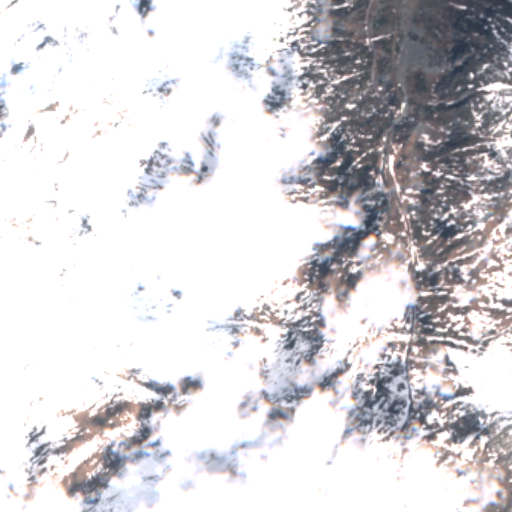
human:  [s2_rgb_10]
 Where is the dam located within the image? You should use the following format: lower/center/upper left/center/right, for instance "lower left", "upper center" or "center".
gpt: The dam is located in the lower center of the image.
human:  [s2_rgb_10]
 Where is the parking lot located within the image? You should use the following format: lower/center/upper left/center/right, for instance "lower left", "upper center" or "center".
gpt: The parking lot is located in the right of the image.
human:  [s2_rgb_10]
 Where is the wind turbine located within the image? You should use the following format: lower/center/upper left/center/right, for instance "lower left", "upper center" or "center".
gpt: The wind turbine is located in the lower right of the image.
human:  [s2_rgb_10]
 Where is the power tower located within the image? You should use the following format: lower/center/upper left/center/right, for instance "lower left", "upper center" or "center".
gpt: There is no power tower in the image.